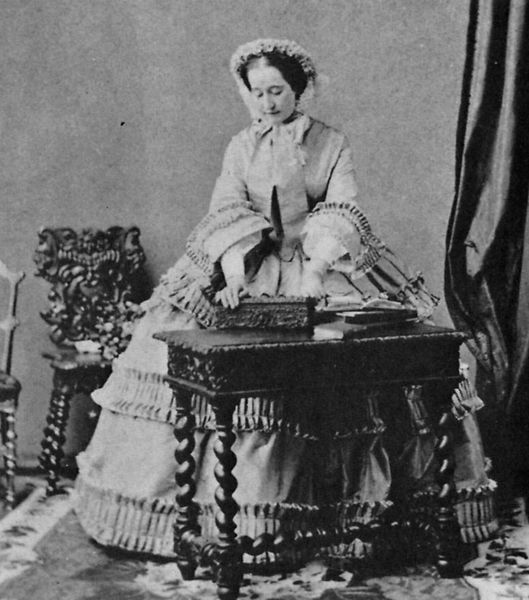
Titel: Kaiserin Eugénie
Künstler: Andrè Adolphe Eugené Disdéri
Standort: Paris
Institution: Bibliothèque Nationale.
Schlagwörter: feder, weiß, elegant, frau, frisur, grau, hintergrund, holz, hut, kleid, schwarz, stuhl, stühle, tisch, blick, dame, haube, ornament, rock, schleife, teppich, alt, wand, falten, gesicht, kleidung, spitze, stehen, ärmel, bildnis, hände, innenraum, möbel, portrait, porträt, rückenlehne, vorhang, haare, interieur, mantel, reich, sessel, stehend, adel, saum, schleifen, madame, beine, adlig, kopfbedeckung, bein, bücher, schreibtisch, ecke, mieder, amerika, gardine, verzierung, atelier, gestell, gesenkt, edel, rüsche, rüschen, foto, fotografie, photographie, arrangement, buch, schwarzweiss, kiste, schachtel, schnitzerei, kasten, photo, biedermeier, brief, schreiben, historismus, viktorianisch, schlüssel, sekretär, schatulle, bänder, kästchen, krinoline, reifrock, gedrechselt, geschnitzt, kasette, kassette, studio, anfassen, stuh, nadar, kistchen, cosima wagner, möbelstücke, eugenie, mobiöiar, nada, schlangensäulen, spitzenhaube, 19. jahrhundert, 19. jh., sw, frau tisch buch